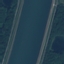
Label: River